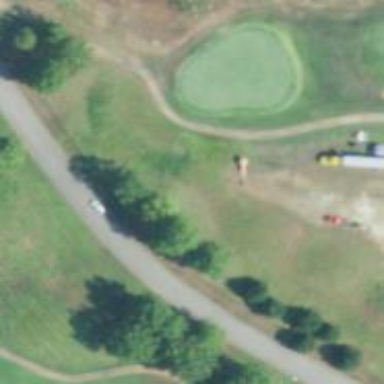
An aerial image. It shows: Service road designated as golf cart path.